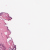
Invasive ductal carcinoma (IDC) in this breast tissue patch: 0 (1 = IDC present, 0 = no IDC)